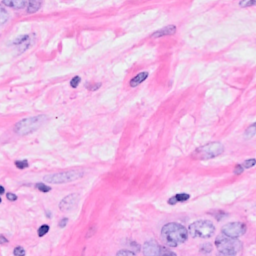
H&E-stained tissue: Breast